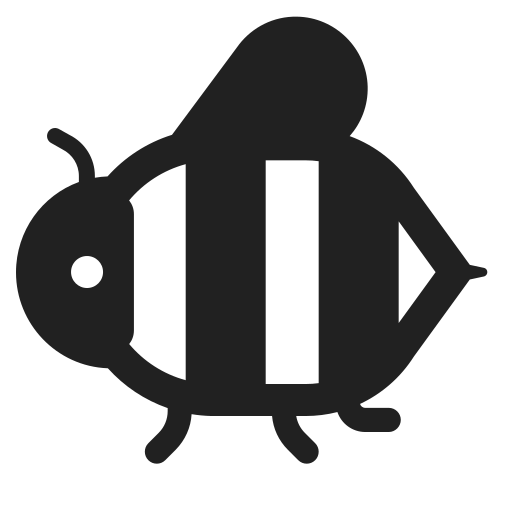
honeybee high contrast